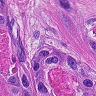
Metastatic tissue present: yes